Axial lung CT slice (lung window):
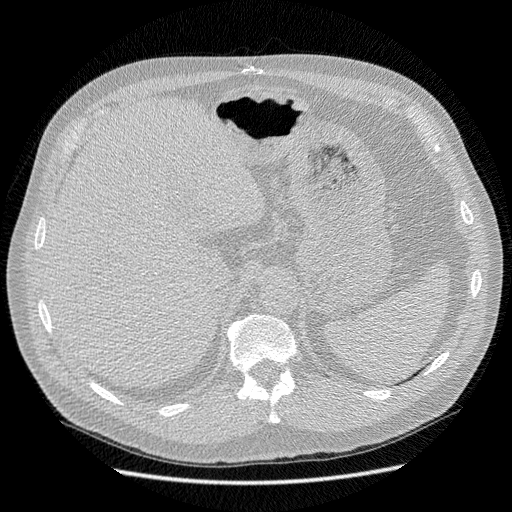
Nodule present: no